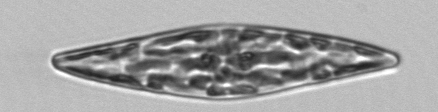
Label: Pleurosigma